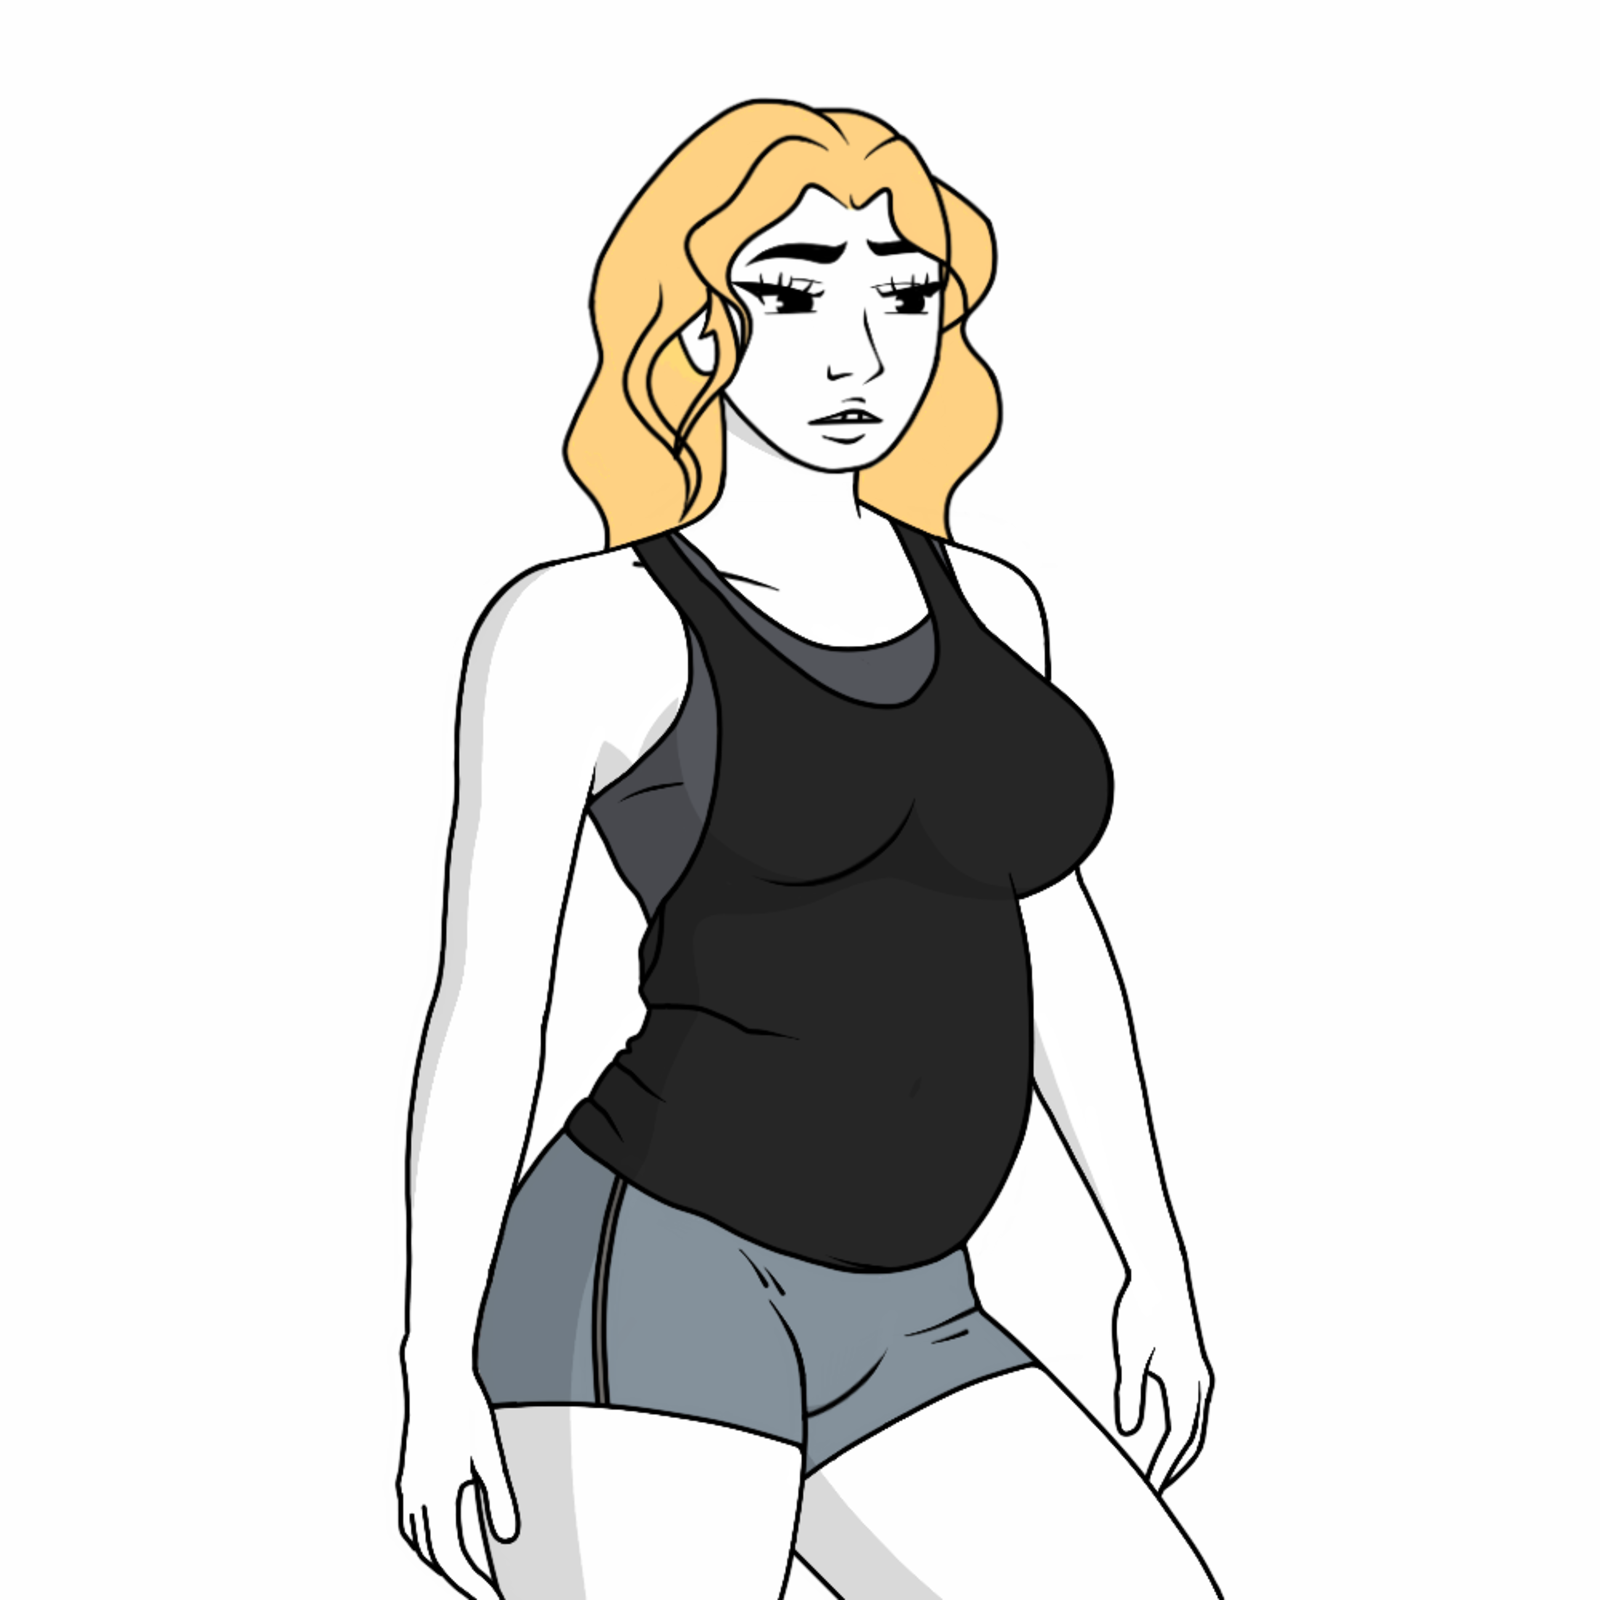
Label: 5_Trad_Wife